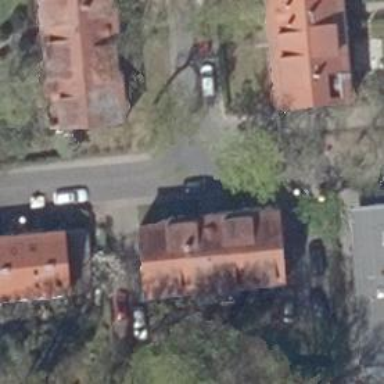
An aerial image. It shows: Residential road with asphalt surface. There are sidewalks on both sides of the road.